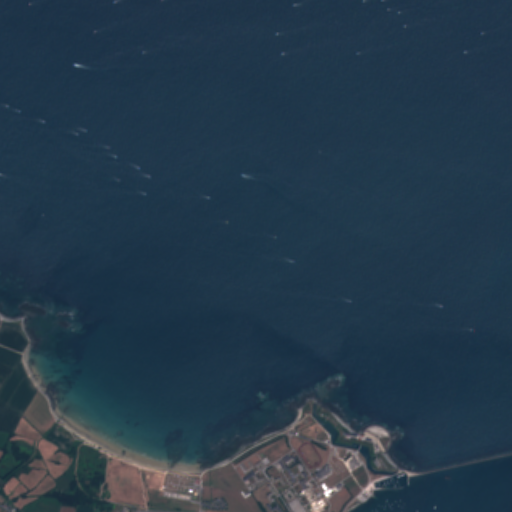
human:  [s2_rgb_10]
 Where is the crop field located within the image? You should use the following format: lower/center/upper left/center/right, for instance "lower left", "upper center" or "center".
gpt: The crop field is located in the lower left of the image.
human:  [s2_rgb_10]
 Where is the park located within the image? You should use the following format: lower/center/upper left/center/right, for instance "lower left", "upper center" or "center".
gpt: The park is located in the lower left of the image.
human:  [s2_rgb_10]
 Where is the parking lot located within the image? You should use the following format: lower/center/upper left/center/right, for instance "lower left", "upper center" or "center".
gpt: The parking lot is located in the lower of the image.
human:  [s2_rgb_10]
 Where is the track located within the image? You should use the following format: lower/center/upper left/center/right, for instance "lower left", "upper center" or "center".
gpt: The track is located in the lower center of the image.
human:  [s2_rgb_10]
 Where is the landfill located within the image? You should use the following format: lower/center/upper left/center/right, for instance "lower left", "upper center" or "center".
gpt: There is no landfill in the image.